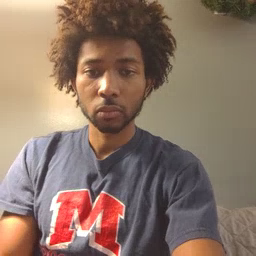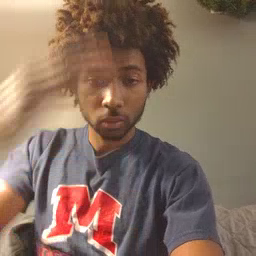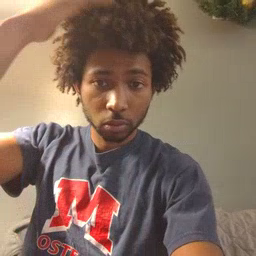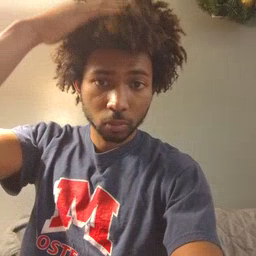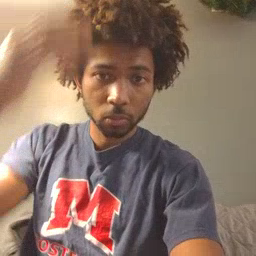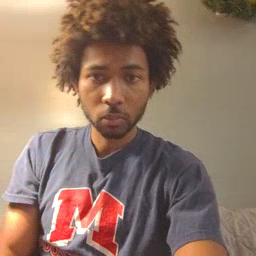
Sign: hat